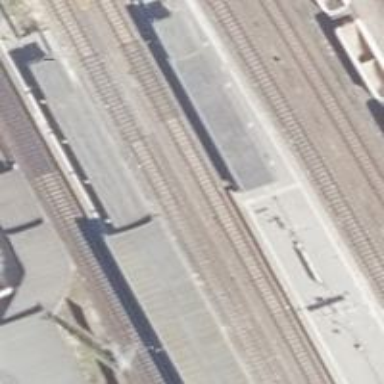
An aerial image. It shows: Close-up of railway platform edge.